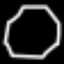
Label: octagon